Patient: sex M, age 73
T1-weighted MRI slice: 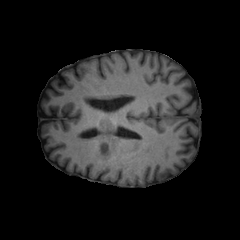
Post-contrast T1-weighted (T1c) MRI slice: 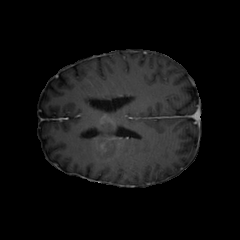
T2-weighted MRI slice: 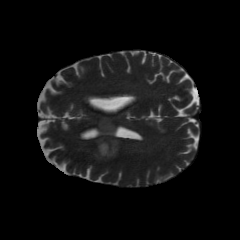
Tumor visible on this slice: yes
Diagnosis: Glioblastoma, IDH-wildtype
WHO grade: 4